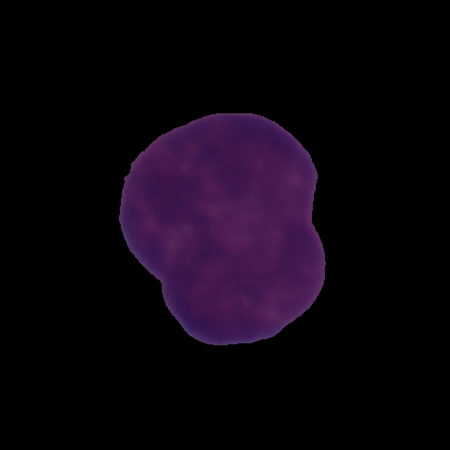
Label: cancer